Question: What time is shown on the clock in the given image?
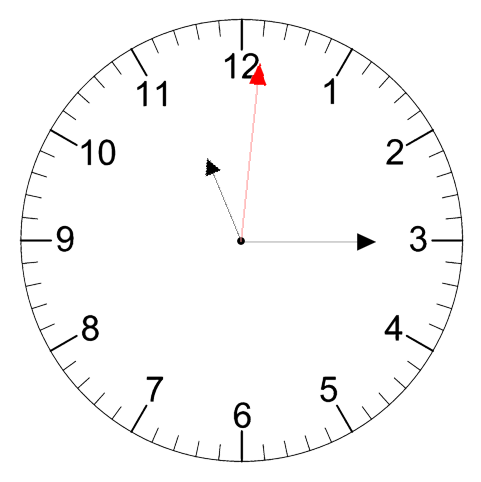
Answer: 11:15:01